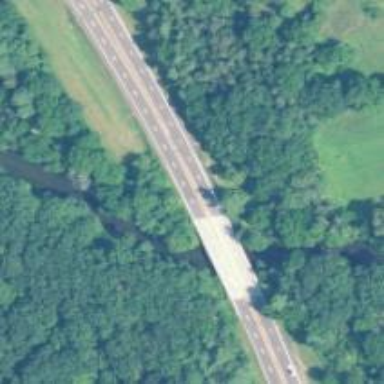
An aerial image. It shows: Bridge on trunk expressway.